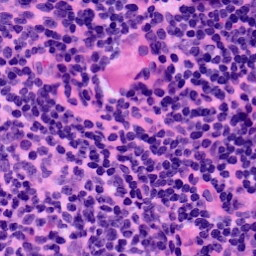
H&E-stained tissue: LymphNode